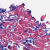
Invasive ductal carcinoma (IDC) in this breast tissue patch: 0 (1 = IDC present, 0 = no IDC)